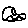
Label: car